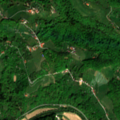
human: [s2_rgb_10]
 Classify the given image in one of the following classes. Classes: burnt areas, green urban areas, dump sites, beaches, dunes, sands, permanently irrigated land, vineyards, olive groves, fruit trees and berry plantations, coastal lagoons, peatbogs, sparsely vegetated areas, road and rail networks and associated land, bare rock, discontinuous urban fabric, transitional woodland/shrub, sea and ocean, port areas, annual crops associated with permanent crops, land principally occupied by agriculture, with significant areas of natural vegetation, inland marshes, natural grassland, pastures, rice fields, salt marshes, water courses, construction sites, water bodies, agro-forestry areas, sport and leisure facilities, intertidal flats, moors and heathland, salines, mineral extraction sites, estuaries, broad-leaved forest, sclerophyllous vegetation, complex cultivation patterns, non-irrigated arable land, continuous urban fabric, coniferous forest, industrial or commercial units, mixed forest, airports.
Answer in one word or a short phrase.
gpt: non-irrigated arable land, vineyards, pastures, land principally occupied by agriculture, with significant areas of natural vegetation, broad-leaved forest